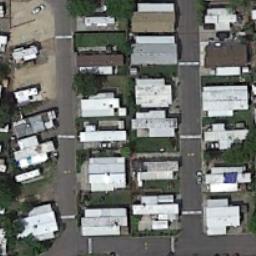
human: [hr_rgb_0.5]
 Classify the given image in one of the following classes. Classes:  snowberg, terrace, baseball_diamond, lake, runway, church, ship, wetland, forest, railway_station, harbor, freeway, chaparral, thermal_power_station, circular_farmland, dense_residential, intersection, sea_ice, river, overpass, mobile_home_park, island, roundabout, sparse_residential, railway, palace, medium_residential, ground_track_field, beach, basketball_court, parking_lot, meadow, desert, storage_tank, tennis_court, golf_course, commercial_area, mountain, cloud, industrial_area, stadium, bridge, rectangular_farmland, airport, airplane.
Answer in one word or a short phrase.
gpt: mobile_home_park